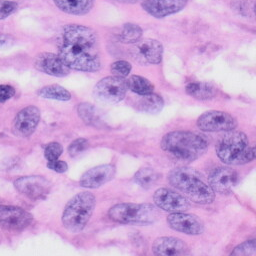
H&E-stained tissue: Skin